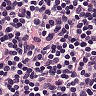
Metastatic tissue present: no